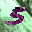
Label: 5